Field crop: maize
Growth stage: 2
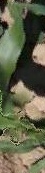
Species: maize